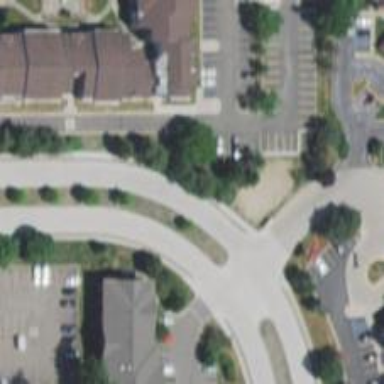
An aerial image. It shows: Unclassified road with separate sidewalk.